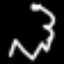
Label: squiggle